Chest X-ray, PA view. Patient: 44 years old, sex F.
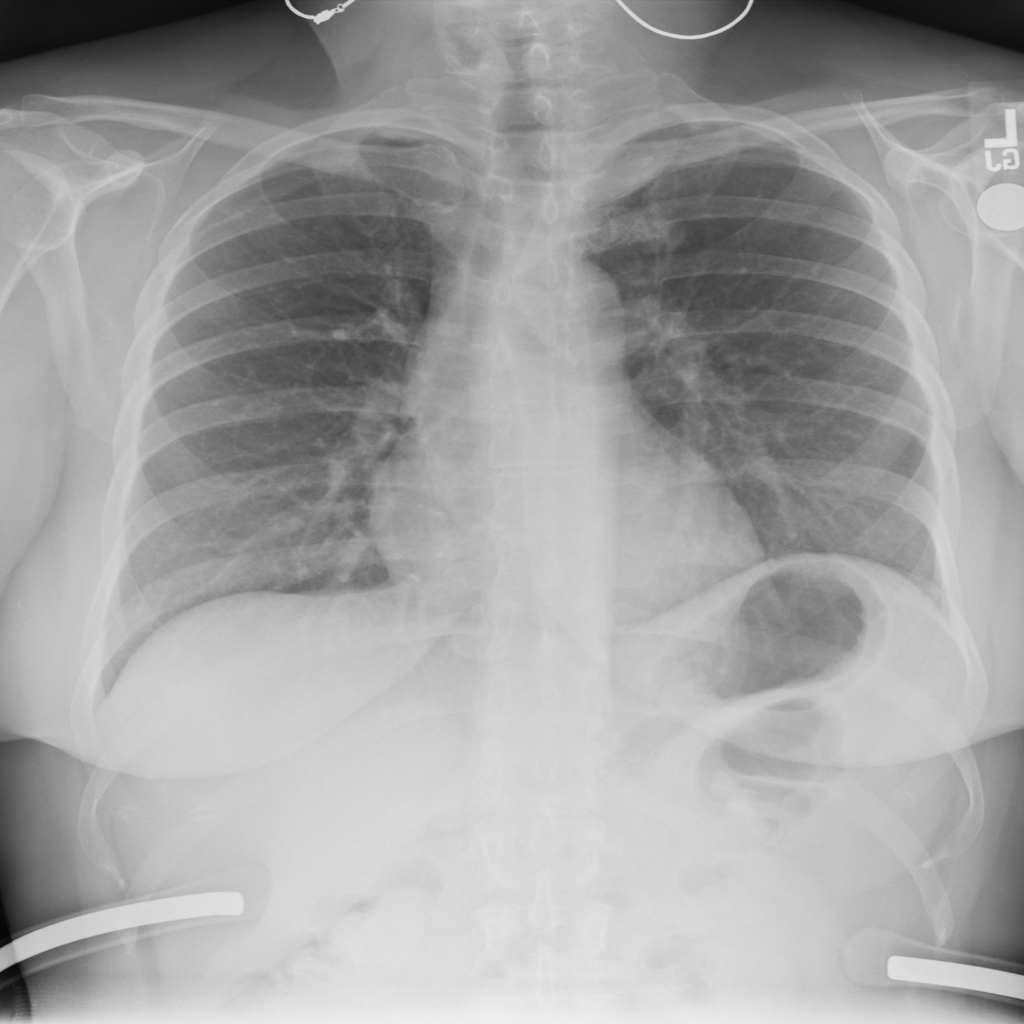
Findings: No Finding